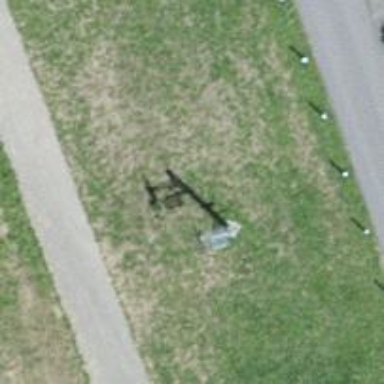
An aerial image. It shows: Pylon for aerialway.